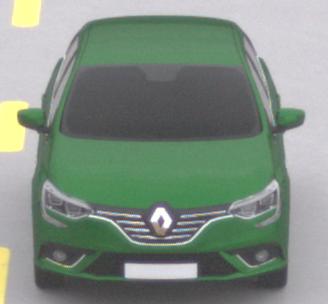
Make: Renault
Model: Mégane ENERGY TCe 100
Detailed model: Mégane (IV)
Model produced from: 2016/03
Model produced until: 2018/08
Doors: 5
Color: green
Road condition: dry road
Daytime: morning or afternoon
Contrast: low contrast